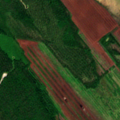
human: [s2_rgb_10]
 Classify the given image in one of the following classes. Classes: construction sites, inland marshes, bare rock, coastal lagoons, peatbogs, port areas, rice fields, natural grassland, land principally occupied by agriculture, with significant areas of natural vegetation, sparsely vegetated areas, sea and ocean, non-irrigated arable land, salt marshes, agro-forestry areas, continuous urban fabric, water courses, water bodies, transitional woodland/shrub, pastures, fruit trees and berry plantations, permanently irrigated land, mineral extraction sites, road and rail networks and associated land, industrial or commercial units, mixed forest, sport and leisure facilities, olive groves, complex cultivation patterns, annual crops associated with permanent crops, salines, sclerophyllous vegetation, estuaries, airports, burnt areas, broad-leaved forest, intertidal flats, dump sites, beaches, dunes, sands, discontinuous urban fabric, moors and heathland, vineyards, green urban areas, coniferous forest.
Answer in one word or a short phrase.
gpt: mixed forest, peatbogs